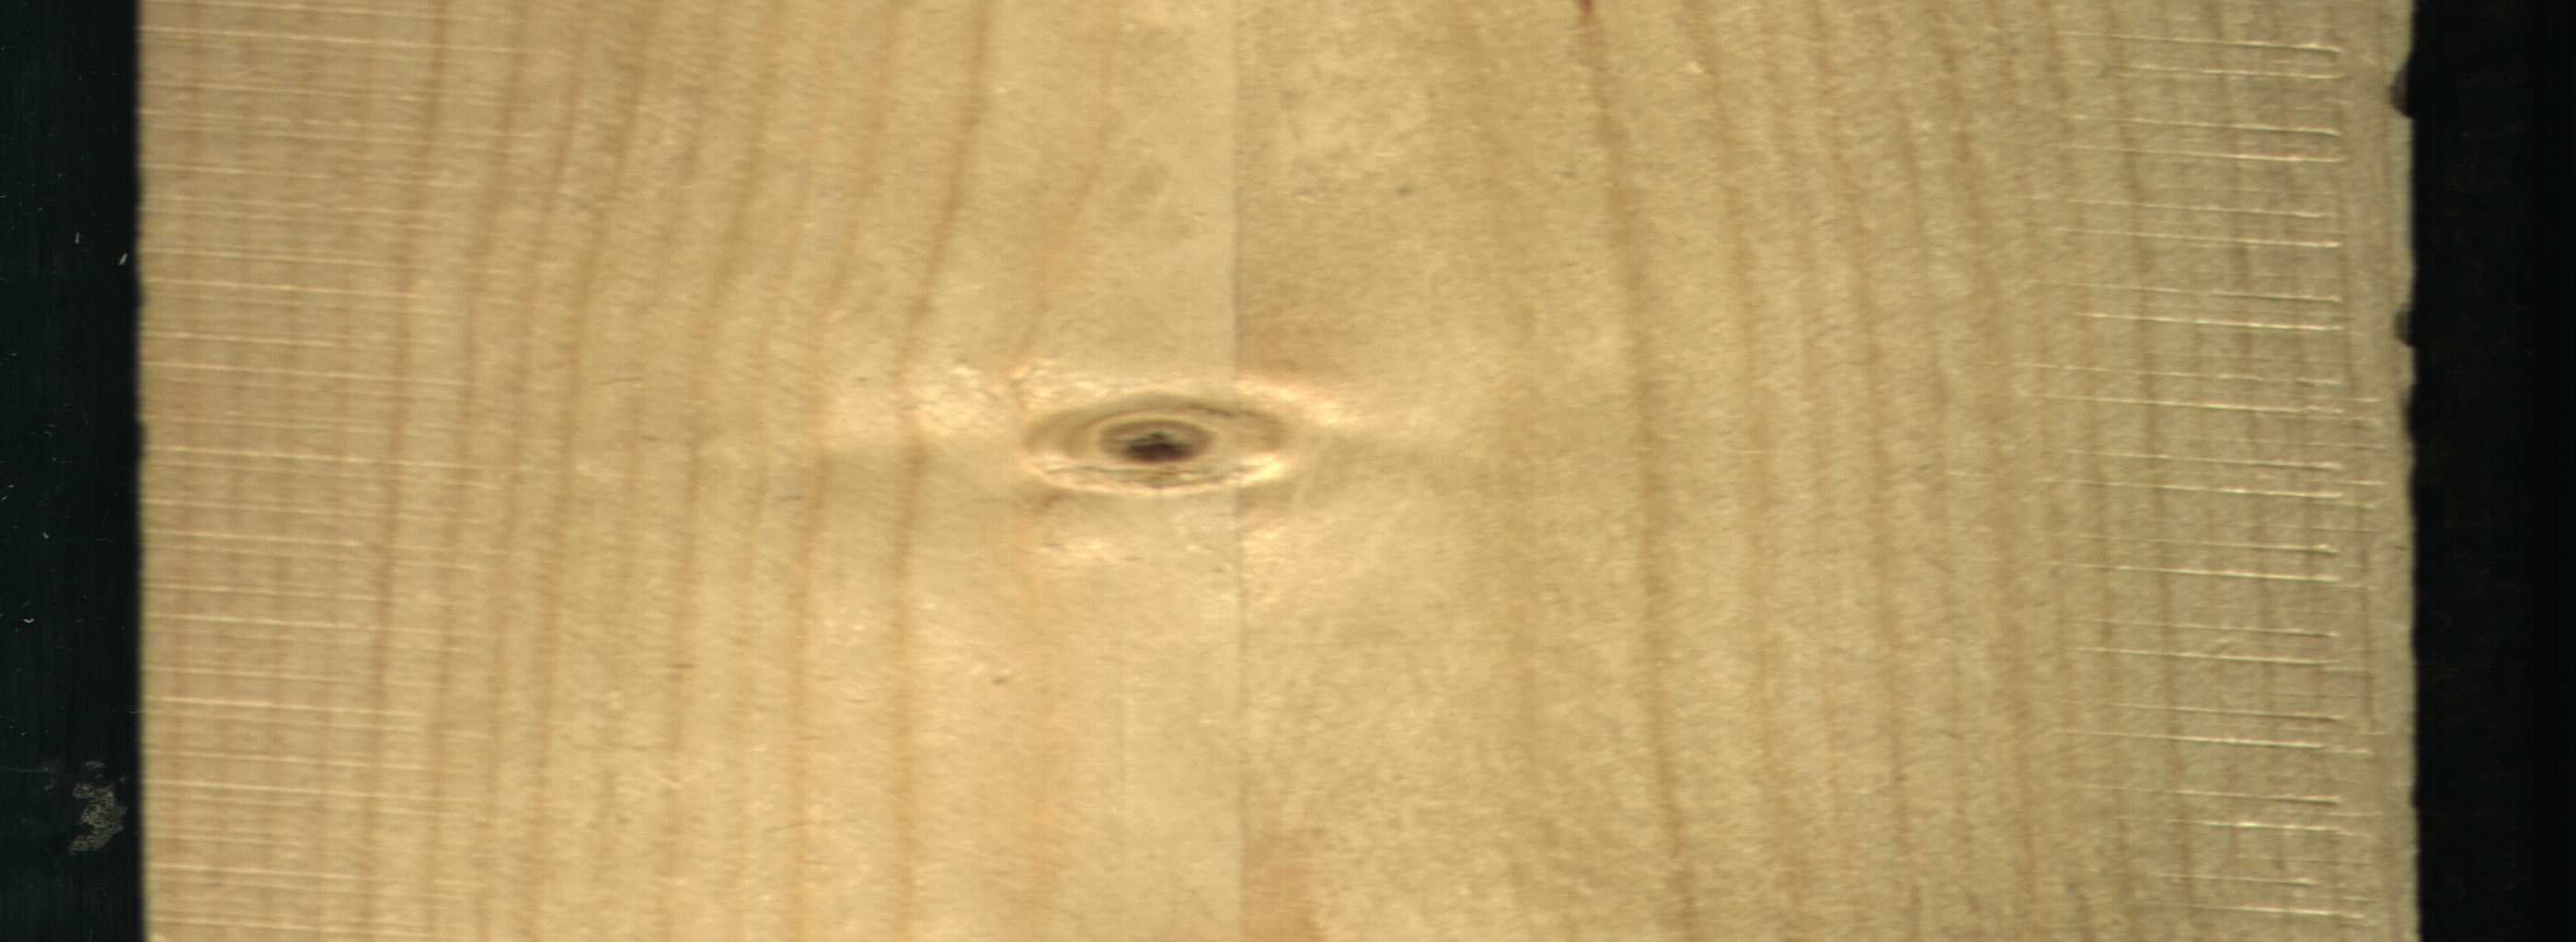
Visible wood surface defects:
Live_Knot